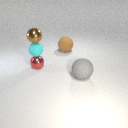
small brown metal sphere above small cyan rubber sphere